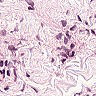
Metastatic tissue present: no